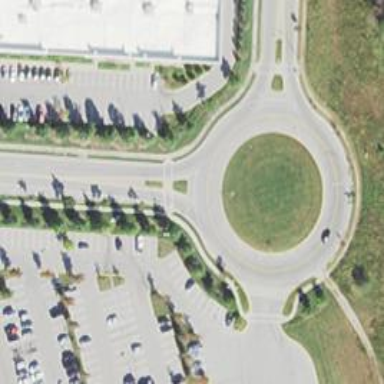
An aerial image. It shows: Tertiary road leading to roundabout.